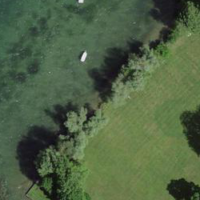
EUNIS habitat code: 25
Species observed at this site:
Corylus avellana